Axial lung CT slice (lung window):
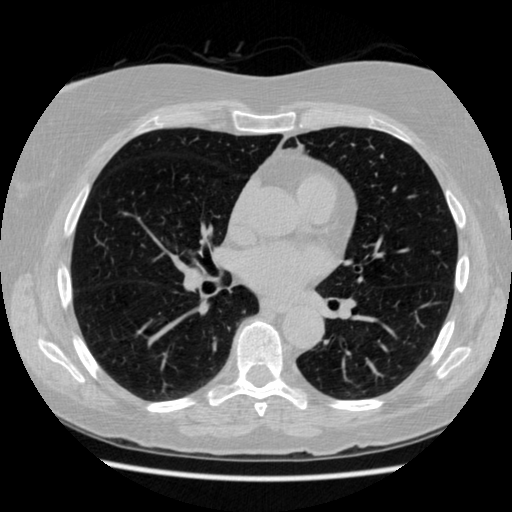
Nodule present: no